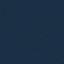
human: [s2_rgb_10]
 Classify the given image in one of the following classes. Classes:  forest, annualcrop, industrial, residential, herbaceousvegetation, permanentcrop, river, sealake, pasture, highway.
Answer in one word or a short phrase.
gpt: SeaLake